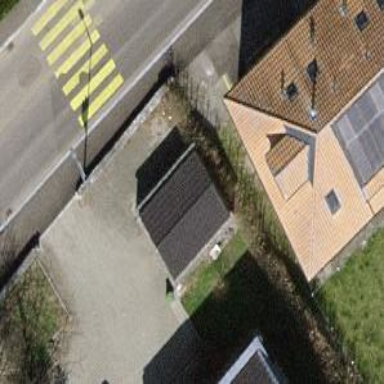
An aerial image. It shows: Garage.